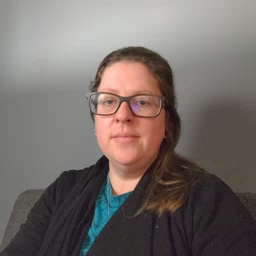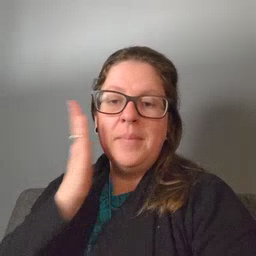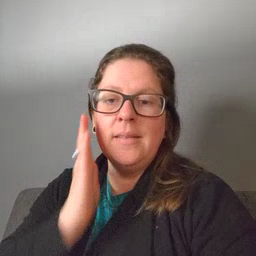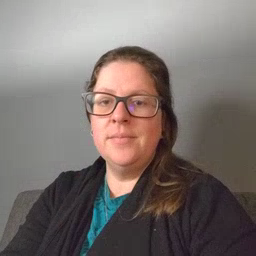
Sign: bed